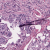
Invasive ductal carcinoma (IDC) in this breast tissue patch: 1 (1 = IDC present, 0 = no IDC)